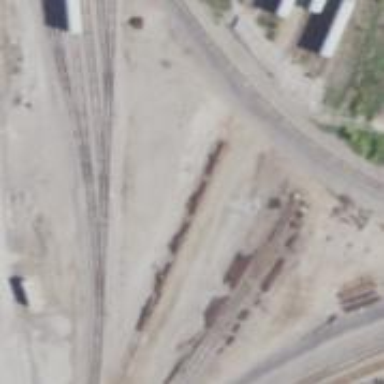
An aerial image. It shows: Abandoned railway spur.